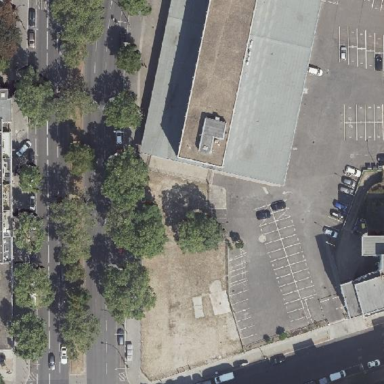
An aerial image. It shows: Parking area with surface.